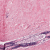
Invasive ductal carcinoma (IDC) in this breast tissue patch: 0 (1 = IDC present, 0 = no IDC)